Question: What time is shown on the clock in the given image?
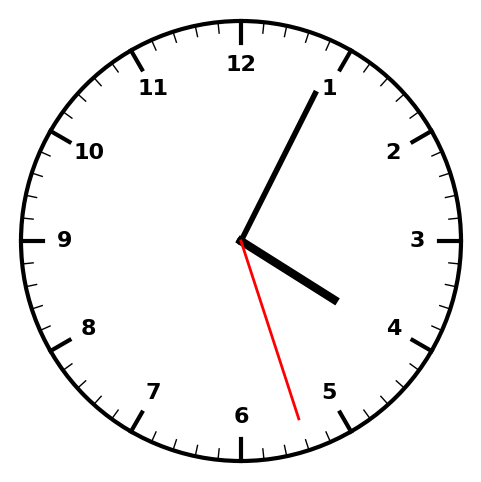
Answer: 04:04:27